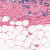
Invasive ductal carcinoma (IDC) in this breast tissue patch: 0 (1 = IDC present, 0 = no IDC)